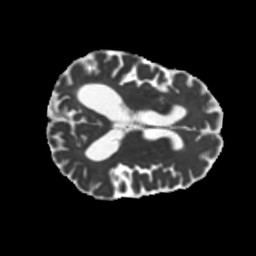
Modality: MD
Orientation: axial
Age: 75
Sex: male
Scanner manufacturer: siemens
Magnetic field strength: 3 T
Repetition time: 5.25 s
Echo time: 0.08 s